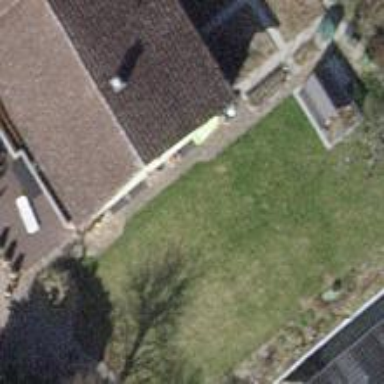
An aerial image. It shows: Semidetached house with gabled roof.